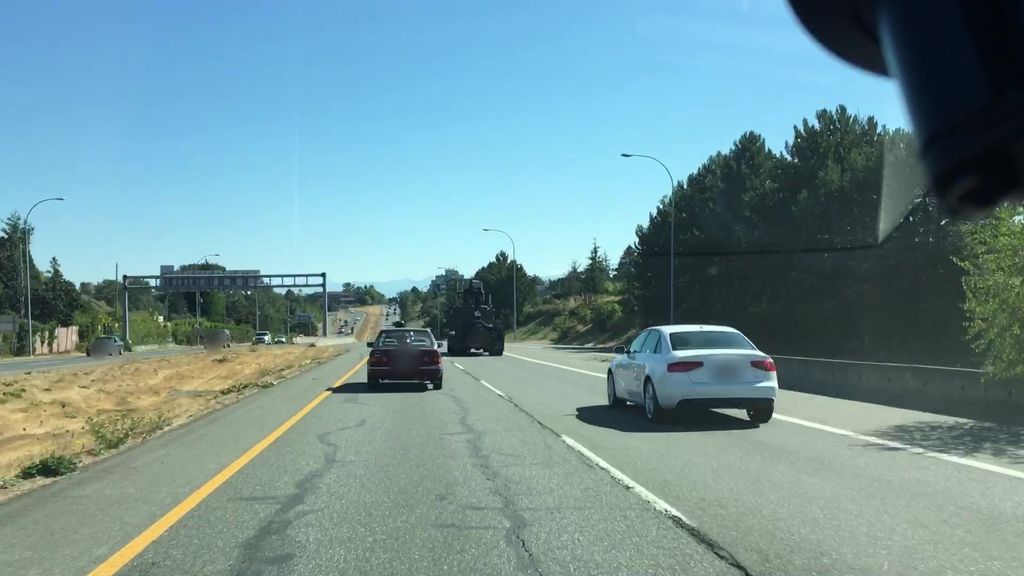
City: victoria